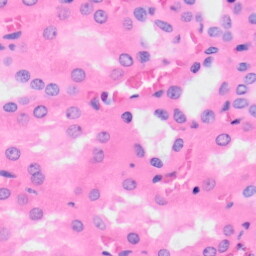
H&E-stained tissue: Kidney